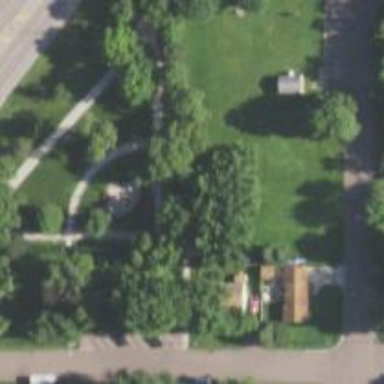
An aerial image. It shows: Memorial site with historic significance.